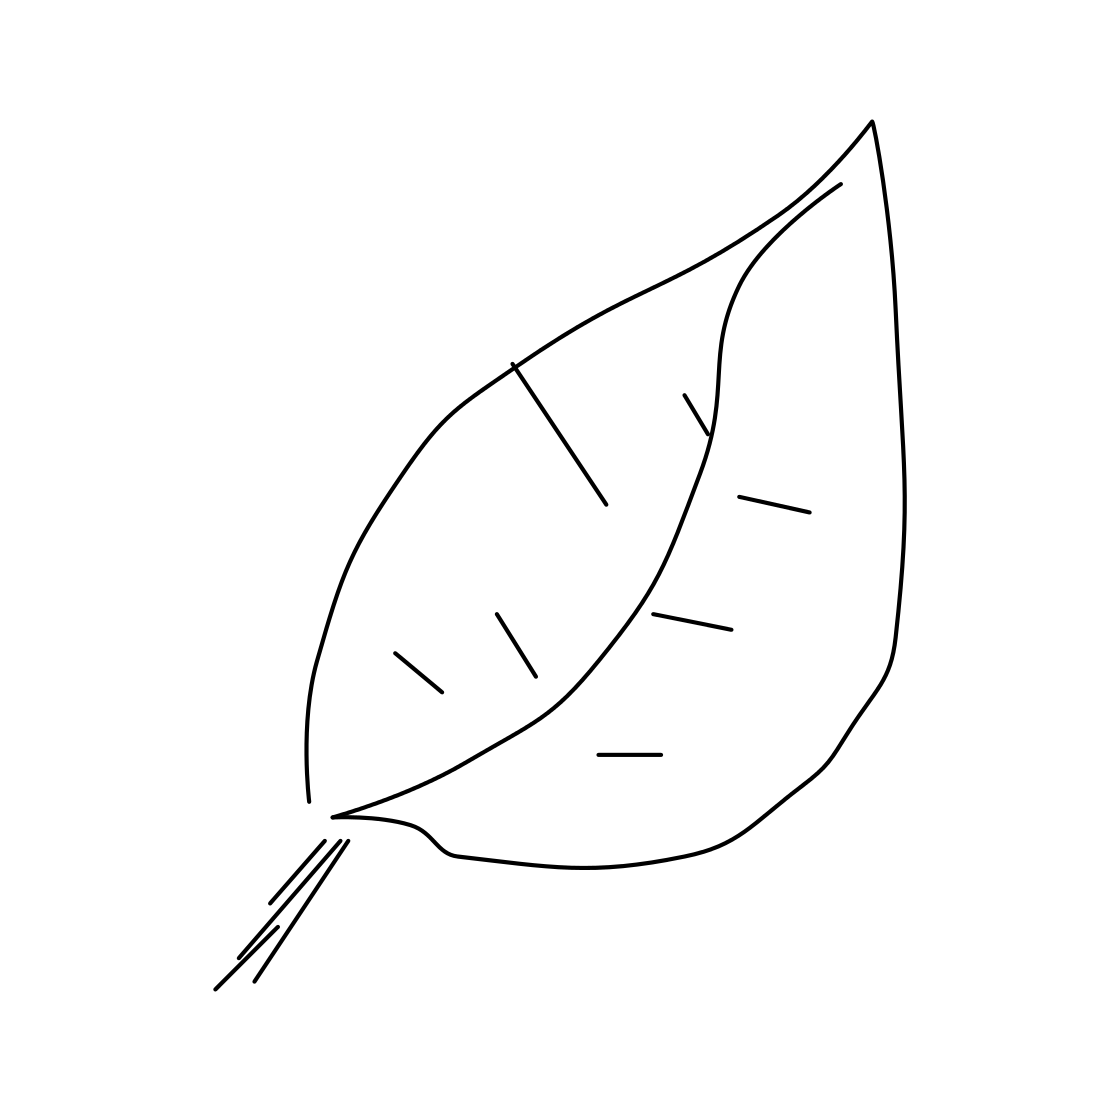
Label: leaf